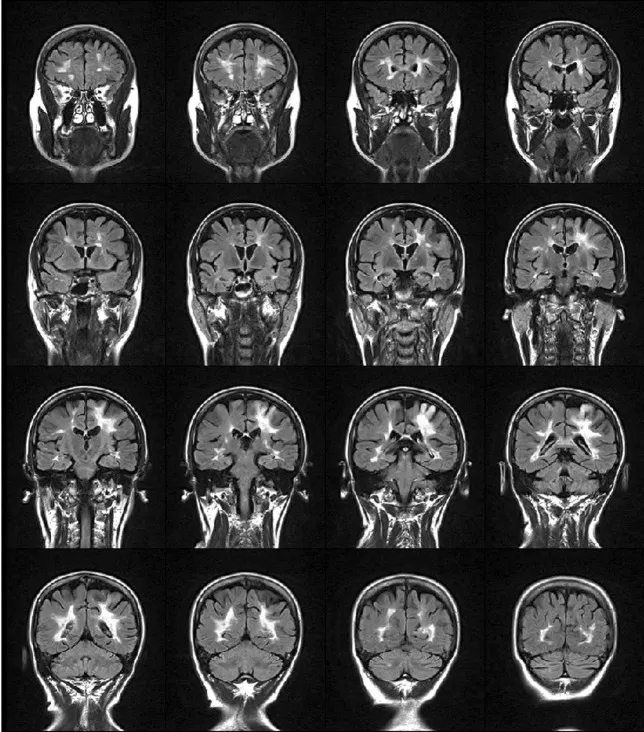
FLAIR weighted image showing multiple sclerosis lesions distributed mainly periventricularly and a hyperintense lesion in the fronto-parietal region that extends to the cortex, suggestive of progressive multifocal leukoencephalopathy.
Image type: radiology (mri)